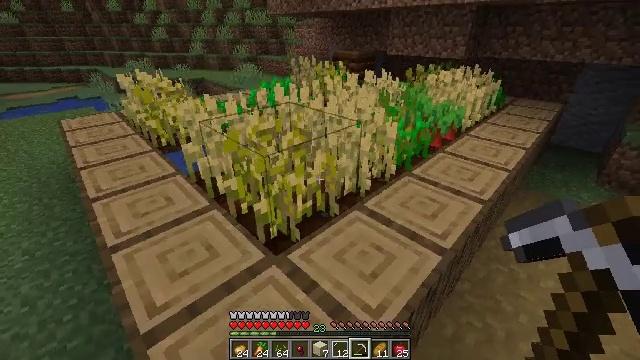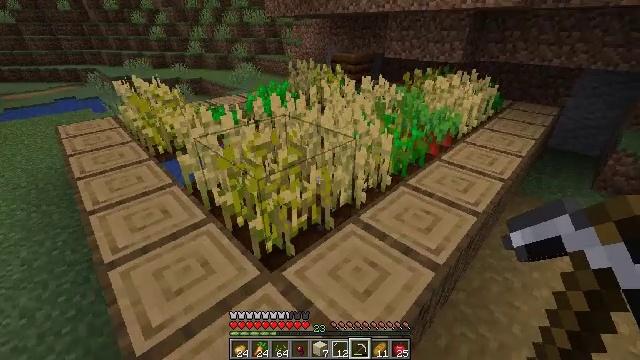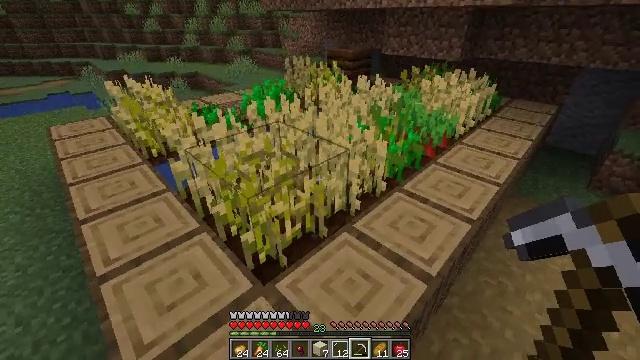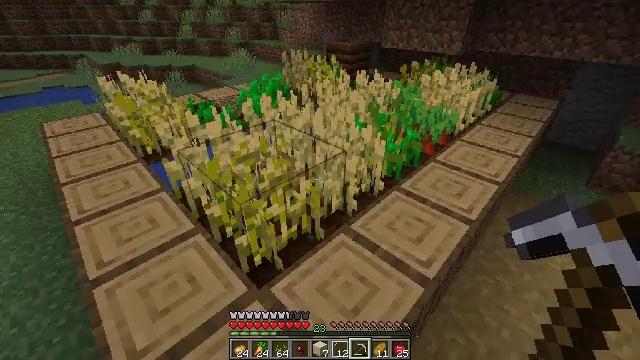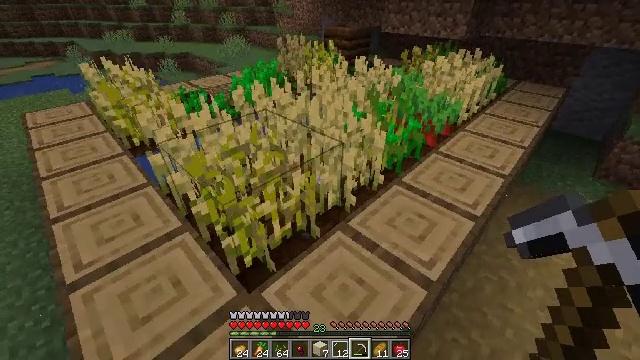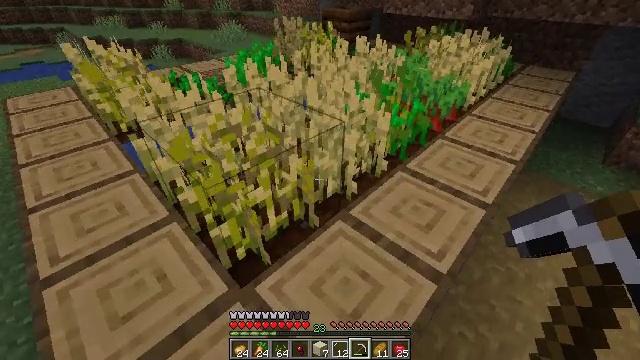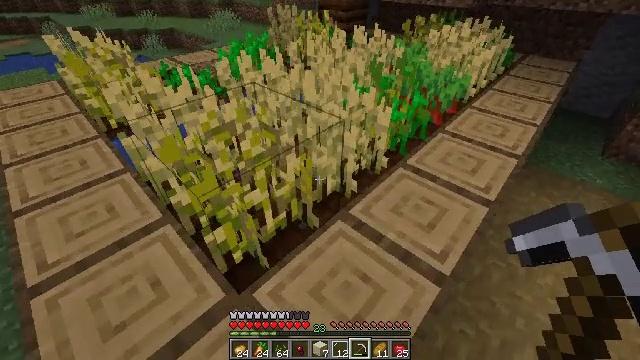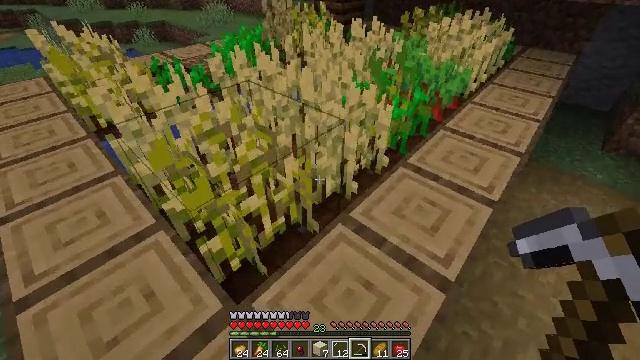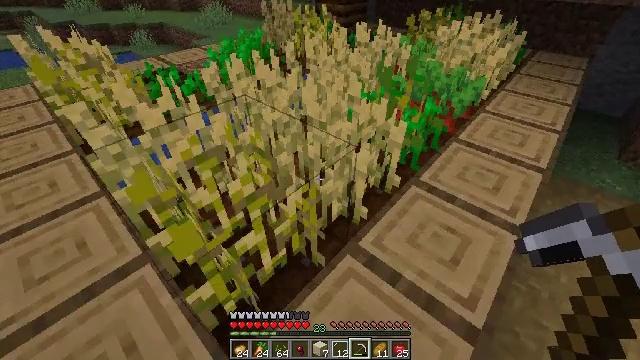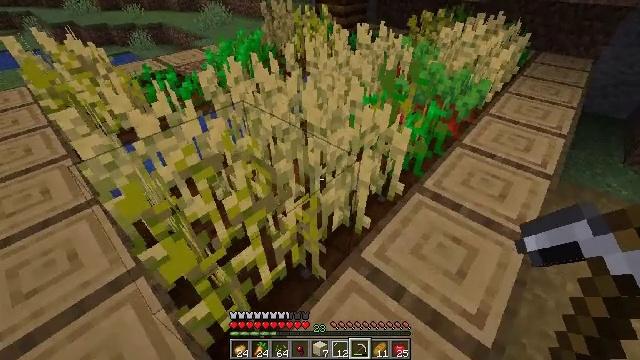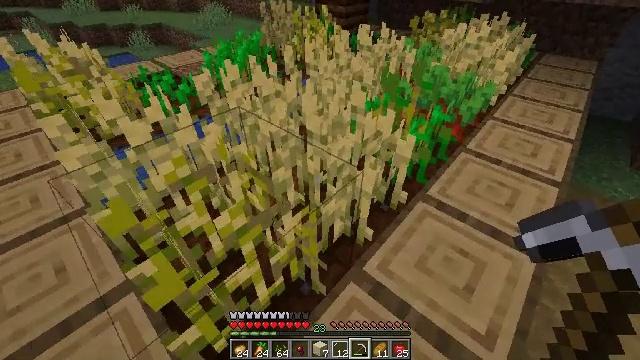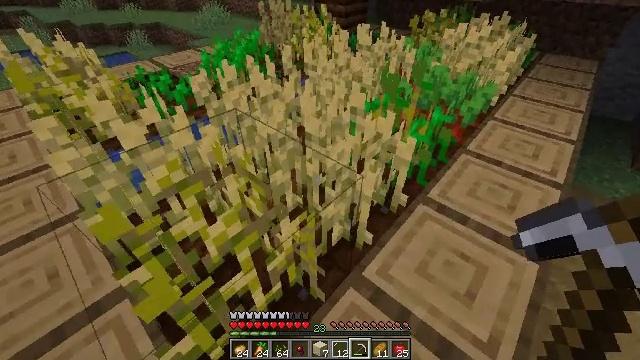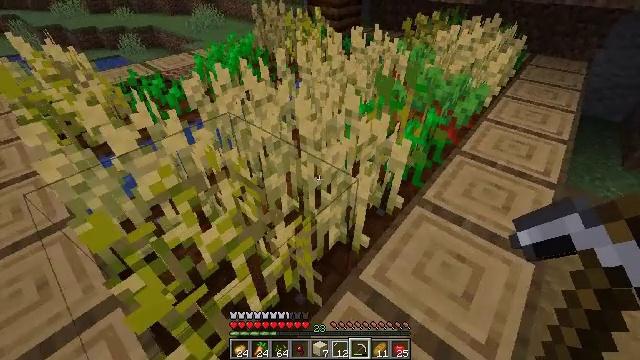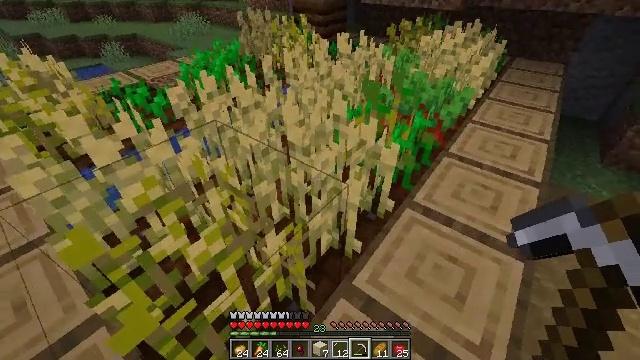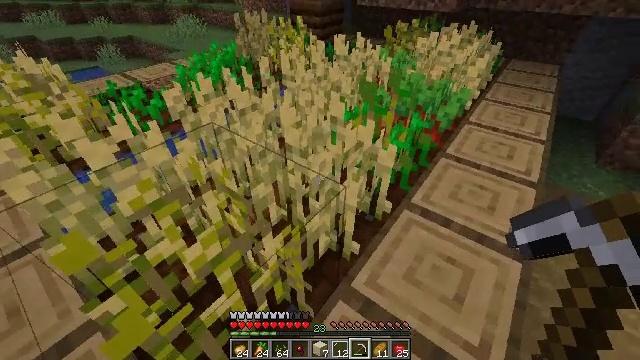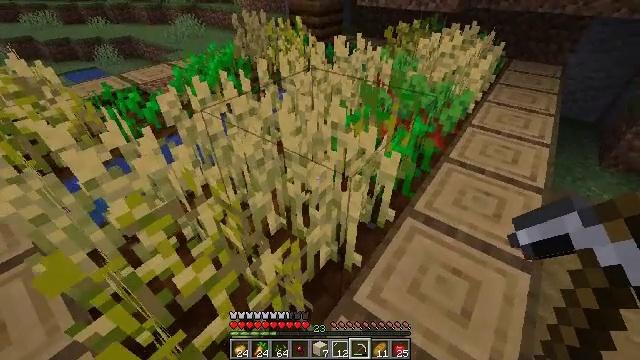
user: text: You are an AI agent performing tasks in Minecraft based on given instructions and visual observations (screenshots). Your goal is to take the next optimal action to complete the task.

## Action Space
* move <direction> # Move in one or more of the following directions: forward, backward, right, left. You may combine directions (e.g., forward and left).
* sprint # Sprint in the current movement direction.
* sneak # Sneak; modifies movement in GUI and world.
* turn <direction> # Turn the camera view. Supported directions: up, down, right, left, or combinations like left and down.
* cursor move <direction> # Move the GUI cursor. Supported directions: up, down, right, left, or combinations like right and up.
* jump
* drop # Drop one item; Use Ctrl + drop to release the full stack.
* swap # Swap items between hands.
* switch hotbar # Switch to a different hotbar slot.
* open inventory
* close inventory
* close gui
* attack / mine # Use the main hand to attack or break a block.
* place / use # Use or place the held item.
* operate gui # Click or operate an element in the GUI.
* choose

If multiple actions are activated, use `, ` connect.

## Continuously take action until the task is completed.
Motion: motion action
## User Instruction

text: Get wheat from the farmland.
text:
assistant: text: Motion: move forward, jump
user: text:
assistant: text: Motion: move forward, turn down, jump
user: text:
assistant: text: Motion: move forward and move left, turn down
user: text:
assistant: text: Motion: move forward and move left, turn down
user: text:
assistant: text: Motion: move forward and move left, turn down
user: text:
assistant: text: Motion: move forward and move left, turn down
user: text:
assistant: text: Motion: move forward, turn down
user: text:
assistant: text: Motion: move forward
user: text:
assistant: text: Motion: no_op
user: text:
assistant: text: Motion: no_op
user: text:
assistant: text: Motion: no_op
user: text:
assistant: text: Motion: turn right
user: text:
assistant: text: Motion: turn right and up
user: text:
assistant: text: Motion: no_op
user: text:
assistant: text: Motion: move forward
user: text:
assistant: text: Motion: move forward
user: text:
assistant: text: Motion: move forward
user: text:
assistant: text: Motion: move forward
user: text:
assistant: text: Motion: no_op
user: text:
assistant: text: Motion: turn left
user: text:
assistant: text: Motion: no_op
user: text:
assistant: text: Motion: no_op
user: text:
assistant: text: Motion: no_op
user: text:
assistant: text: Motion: turn left and down
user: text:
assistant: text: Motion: turn left and down
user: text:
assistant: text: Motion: turn down
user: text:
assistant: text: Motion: turn down
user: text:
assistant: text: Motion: no_op
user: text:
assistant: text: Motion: attack / mine
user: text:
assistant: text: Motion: attack / mine